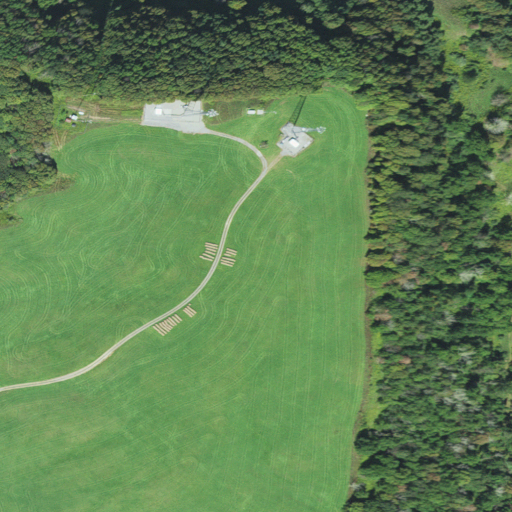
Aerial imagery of mountain in West Virginia named Bickett Knob containing deciduous forest, pasture, barren land, and mixed forest